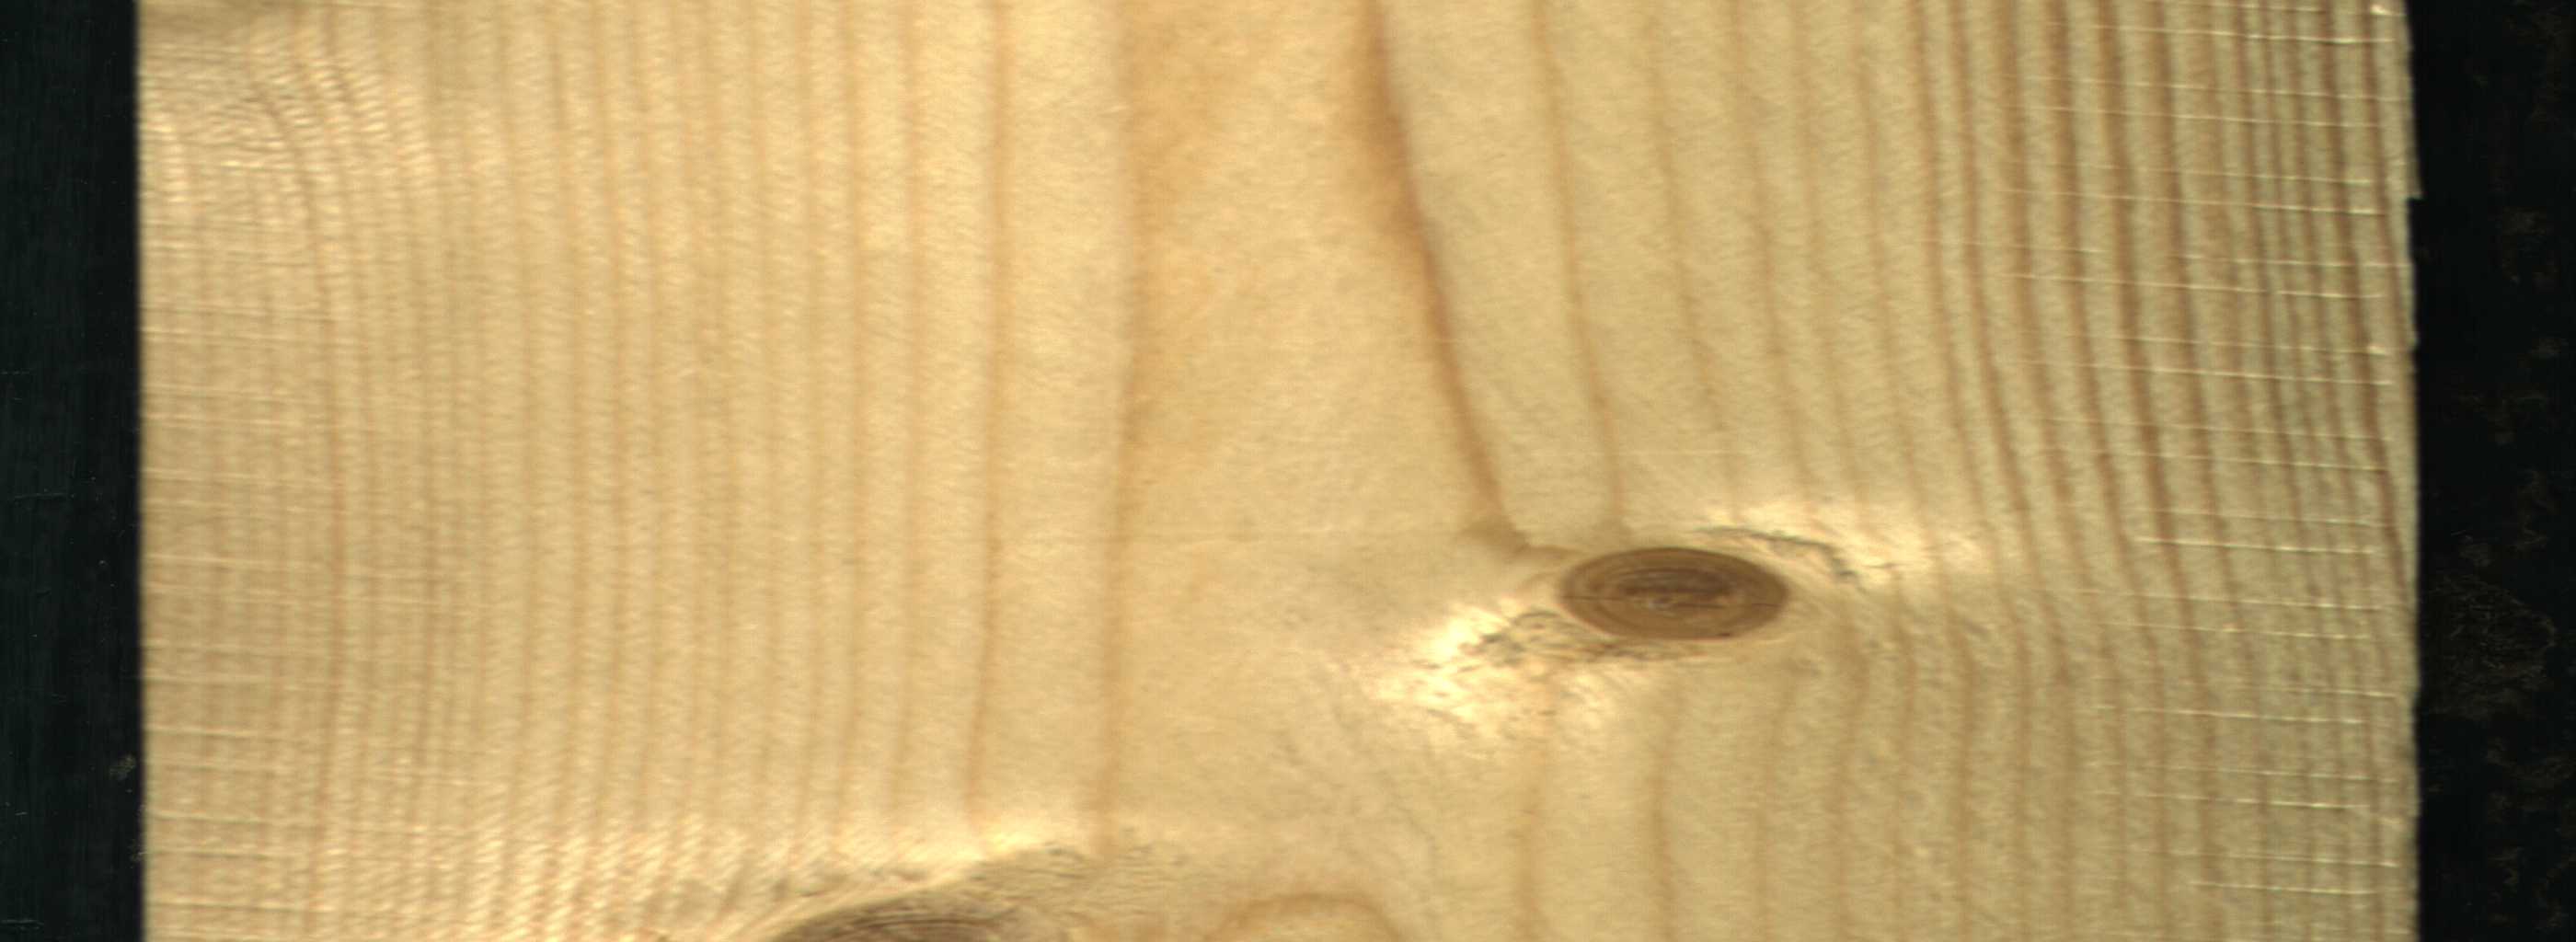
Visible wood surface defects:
Live_Knot
Live_Knot